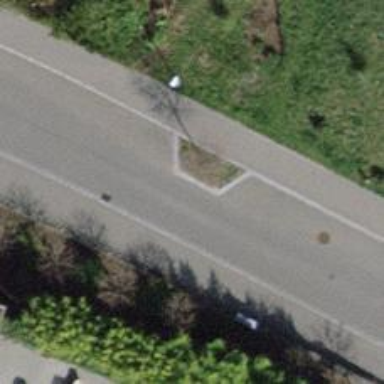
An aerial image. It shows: Traffic calming feature called choker.